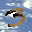
Label: 3